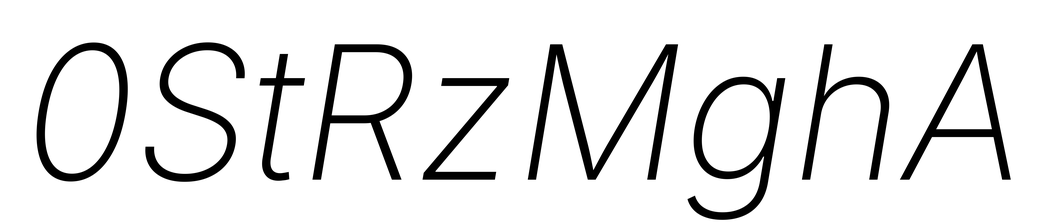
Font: Inter-Italic_ExtraLight_Italic